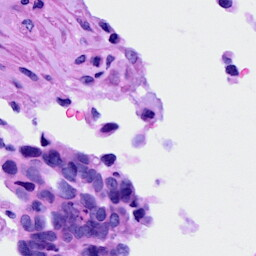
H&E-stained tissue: Ovarian